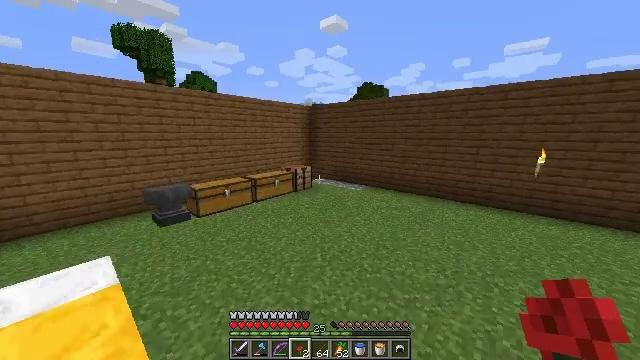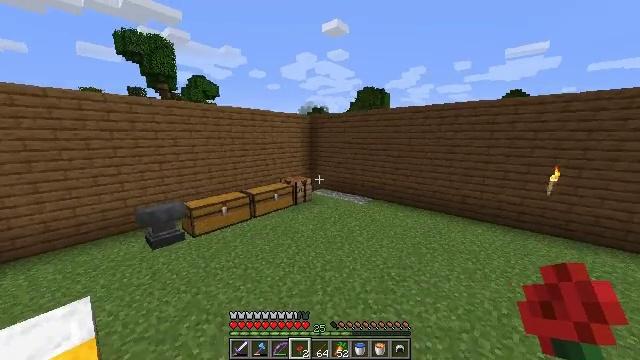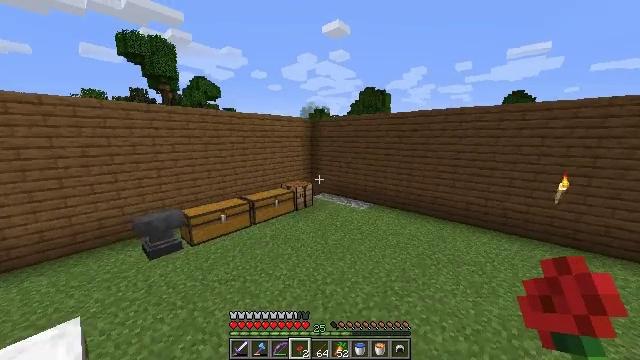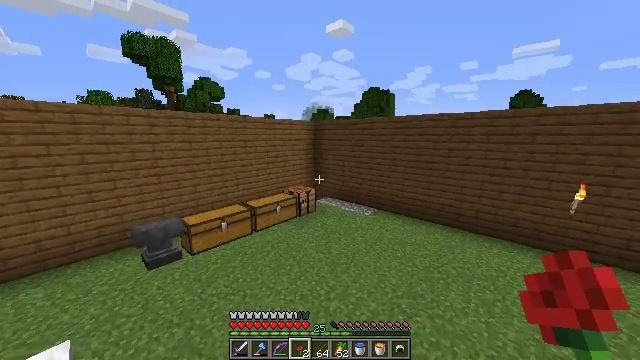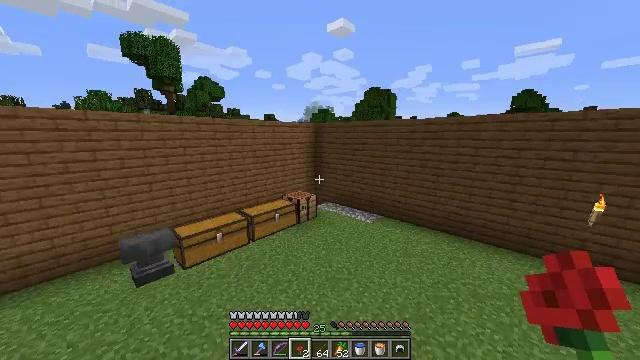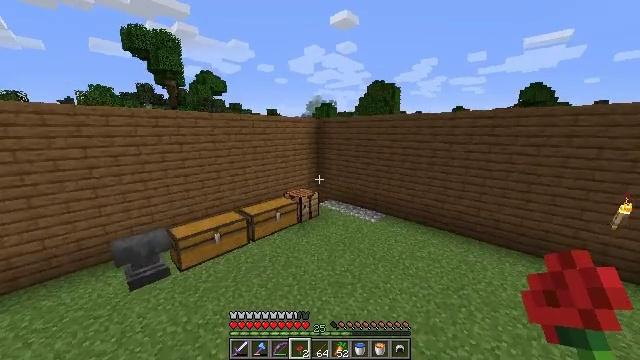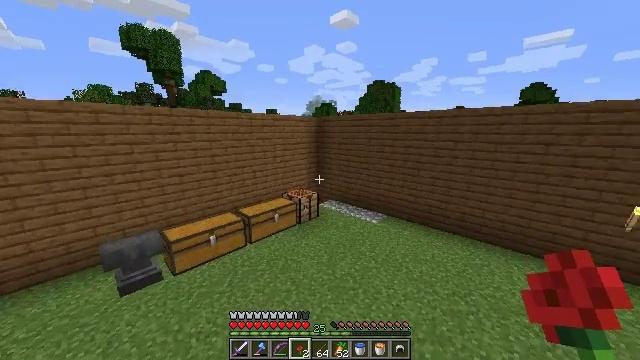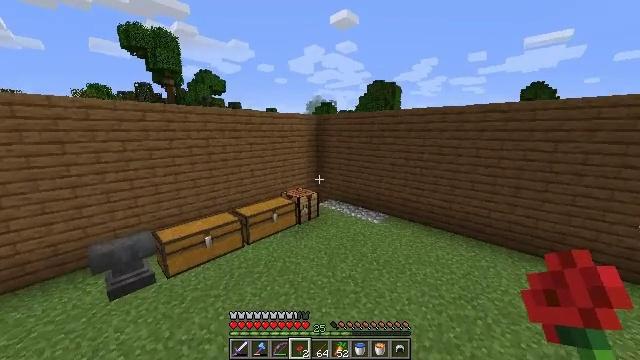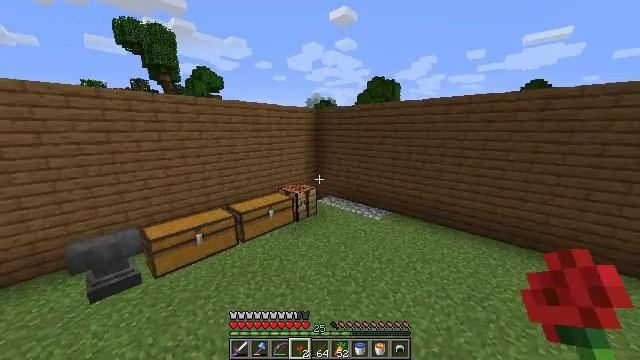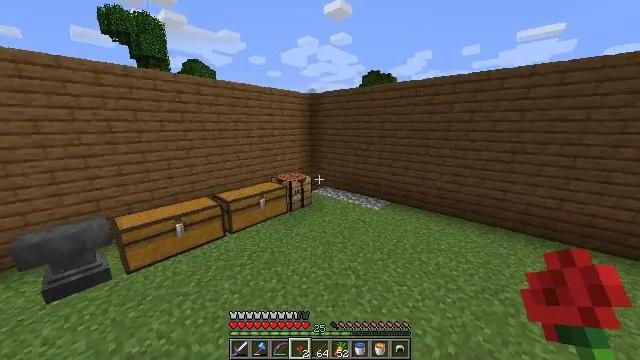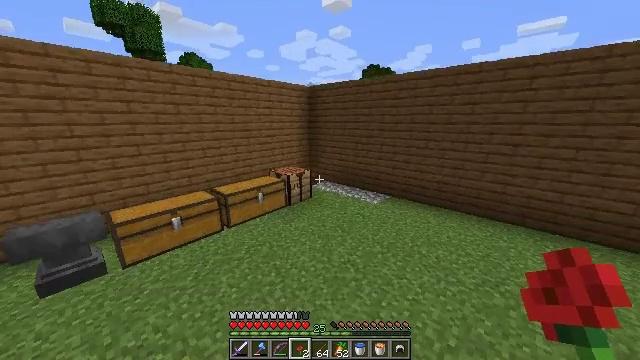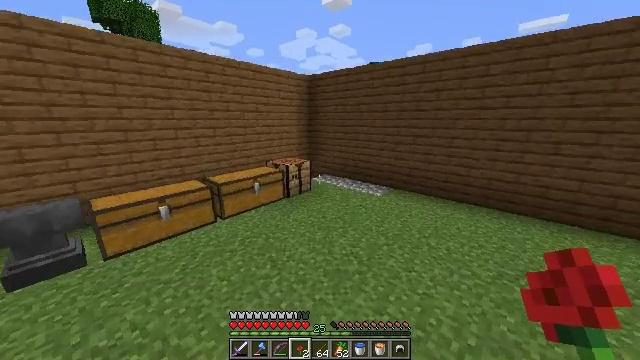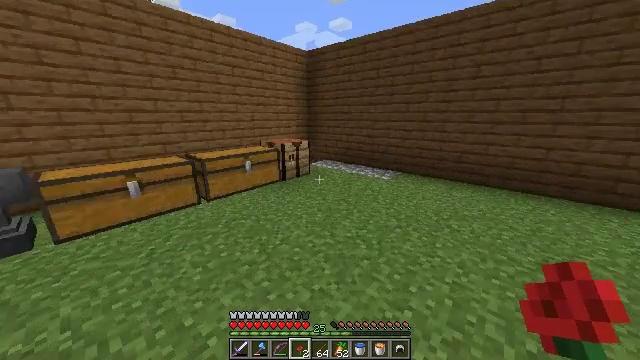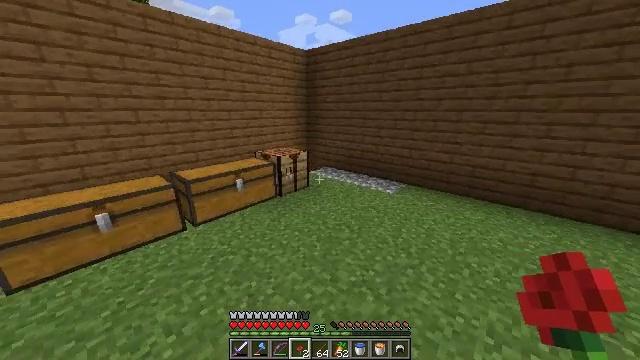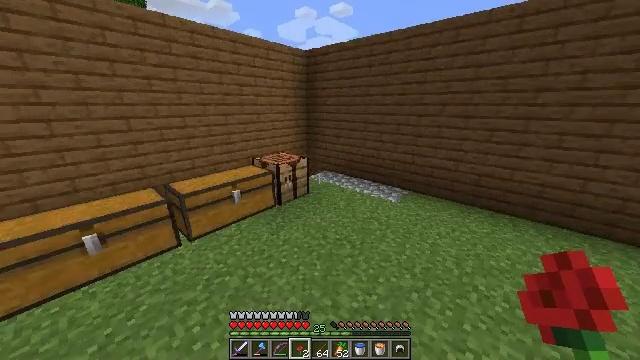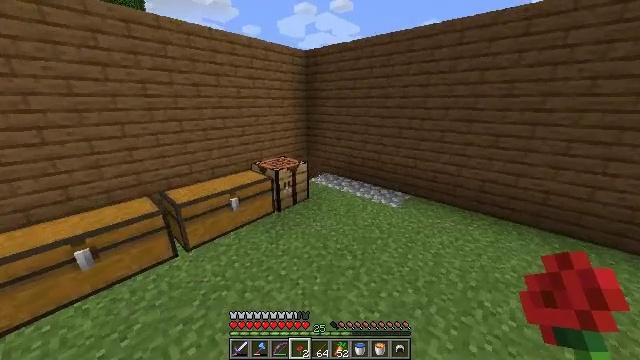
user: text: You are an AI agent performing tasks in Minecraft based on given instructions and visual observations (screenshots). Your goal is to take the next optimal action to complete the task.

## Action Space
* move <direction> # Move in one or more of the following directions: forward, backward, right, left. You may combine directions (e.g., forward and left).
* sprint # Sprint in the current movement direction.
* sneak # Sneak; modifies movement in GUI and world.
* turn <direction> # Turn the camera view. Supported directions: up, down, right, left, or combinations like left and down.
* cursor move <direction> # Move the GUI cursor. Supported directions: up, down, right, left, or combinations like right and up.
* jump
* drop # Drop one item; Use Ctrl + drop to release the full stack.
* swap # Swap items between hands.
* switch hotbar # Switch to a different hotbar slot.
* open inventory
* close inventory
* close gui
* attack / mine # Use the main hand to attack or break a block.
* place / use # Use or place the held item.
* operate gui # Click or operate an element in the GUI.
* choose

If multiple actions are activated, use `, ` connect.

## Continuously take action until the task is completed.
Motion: motion action
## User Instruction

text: Drop a diamond hoe.
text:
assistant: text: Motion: move forward, sprint, jump
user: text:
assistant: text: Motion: move forward, sprint, jump
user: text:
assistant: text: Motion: move forward, sprint, jump
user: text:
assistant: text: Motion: move forward, sprint, jump
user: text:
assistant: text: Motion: move forward, sprint, turn down, jump
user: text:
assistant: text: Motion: move forward, sprint, jump
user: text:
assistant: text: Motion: move forward, sprint, jump
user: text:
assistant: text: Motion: move forward, sprint, jump
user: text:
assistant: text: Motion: move forward, sprint, turn right, jump
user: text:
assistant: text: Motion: move forward, sprint, turn down, jump
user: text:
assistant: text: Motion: move forward, sprint, jump
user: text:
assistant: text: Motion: move forward, sprint, jump
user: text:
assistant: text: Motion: move forward, sprint, turn down, jump
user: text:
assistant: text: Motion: move forward, sprint, turn down, jump
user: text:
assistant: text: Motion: move forward, sprint, jump
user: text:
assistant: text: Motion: move forward and move right, sprint, jump
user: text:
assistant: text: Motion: move forward and move right, sprint, jump
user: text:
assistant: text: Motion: move forward and move right, sprint, turn left and down, jump
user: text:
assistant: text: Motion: move forward and move right, sprint, turn left and down, jump
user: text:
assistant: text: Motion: move forward and move right, sprint, turn left and down, jump
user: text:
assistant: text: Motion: move forward and move right, sprint, turn left
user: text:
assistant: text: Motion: move forward and move right, sprint, turn left
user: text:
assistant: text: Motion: move forward and move right, sprint, turn left
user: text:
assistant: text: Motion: move forward and move right
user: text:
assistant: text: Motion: move forward and move right
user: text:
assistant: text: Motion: move forward and move right, turn left and up
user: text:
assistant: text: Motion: move forward and move right
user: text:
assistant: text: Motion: move forward
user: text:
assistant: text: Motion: move forward
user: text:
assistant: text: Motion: move forward